Question: My firm is making me move back to Eclipse and I am trying to move GIT Project from IntelliJ IDEA to Eclipse with EGit?. The issue I am having is that I access my project from the command line with the following command:
'''
git clone git@git:common.git
'''
That's how I clone it and then I just work in IntelliJ without a issue, In Eclipse with EGit I am getting the following screen and every setting I am trying down work

Can someone please tell me based on the command line what options I should be using.. thanks
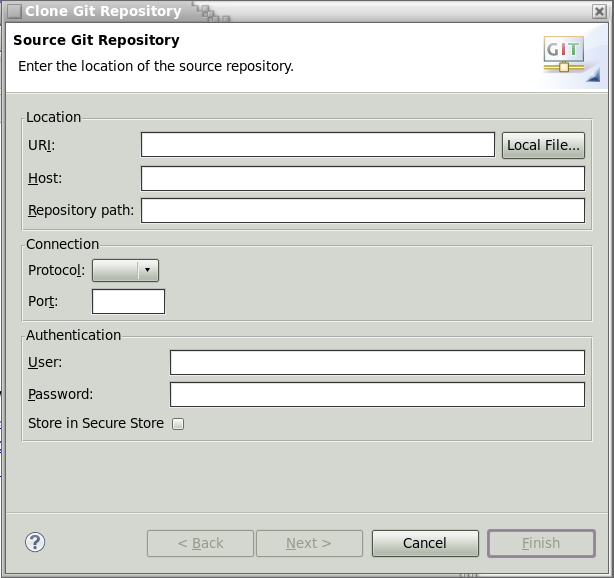
Answer: I've always had problems cloning via EGit. Here's what works for me:
1. Clone via the command-line as usual.
2. Create or import your project into an Eclipse workspace.
3. Right-click the project in the Navigator or Package Explorer.
4. Team > Share Project > Git > Next.
5. Since there will already be .git repo there, select 'Use or create repo in parent...".
6. Finish. Give it a few seconds and you should see your project files decorated with Git repo information.